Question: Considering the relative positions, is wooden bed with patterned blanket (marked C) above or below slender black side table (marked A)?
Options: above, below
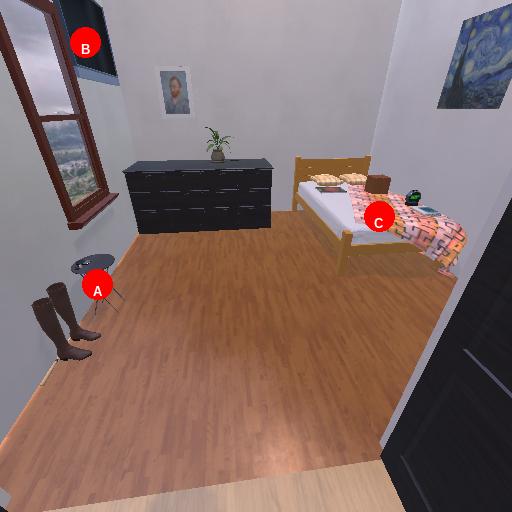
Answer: above